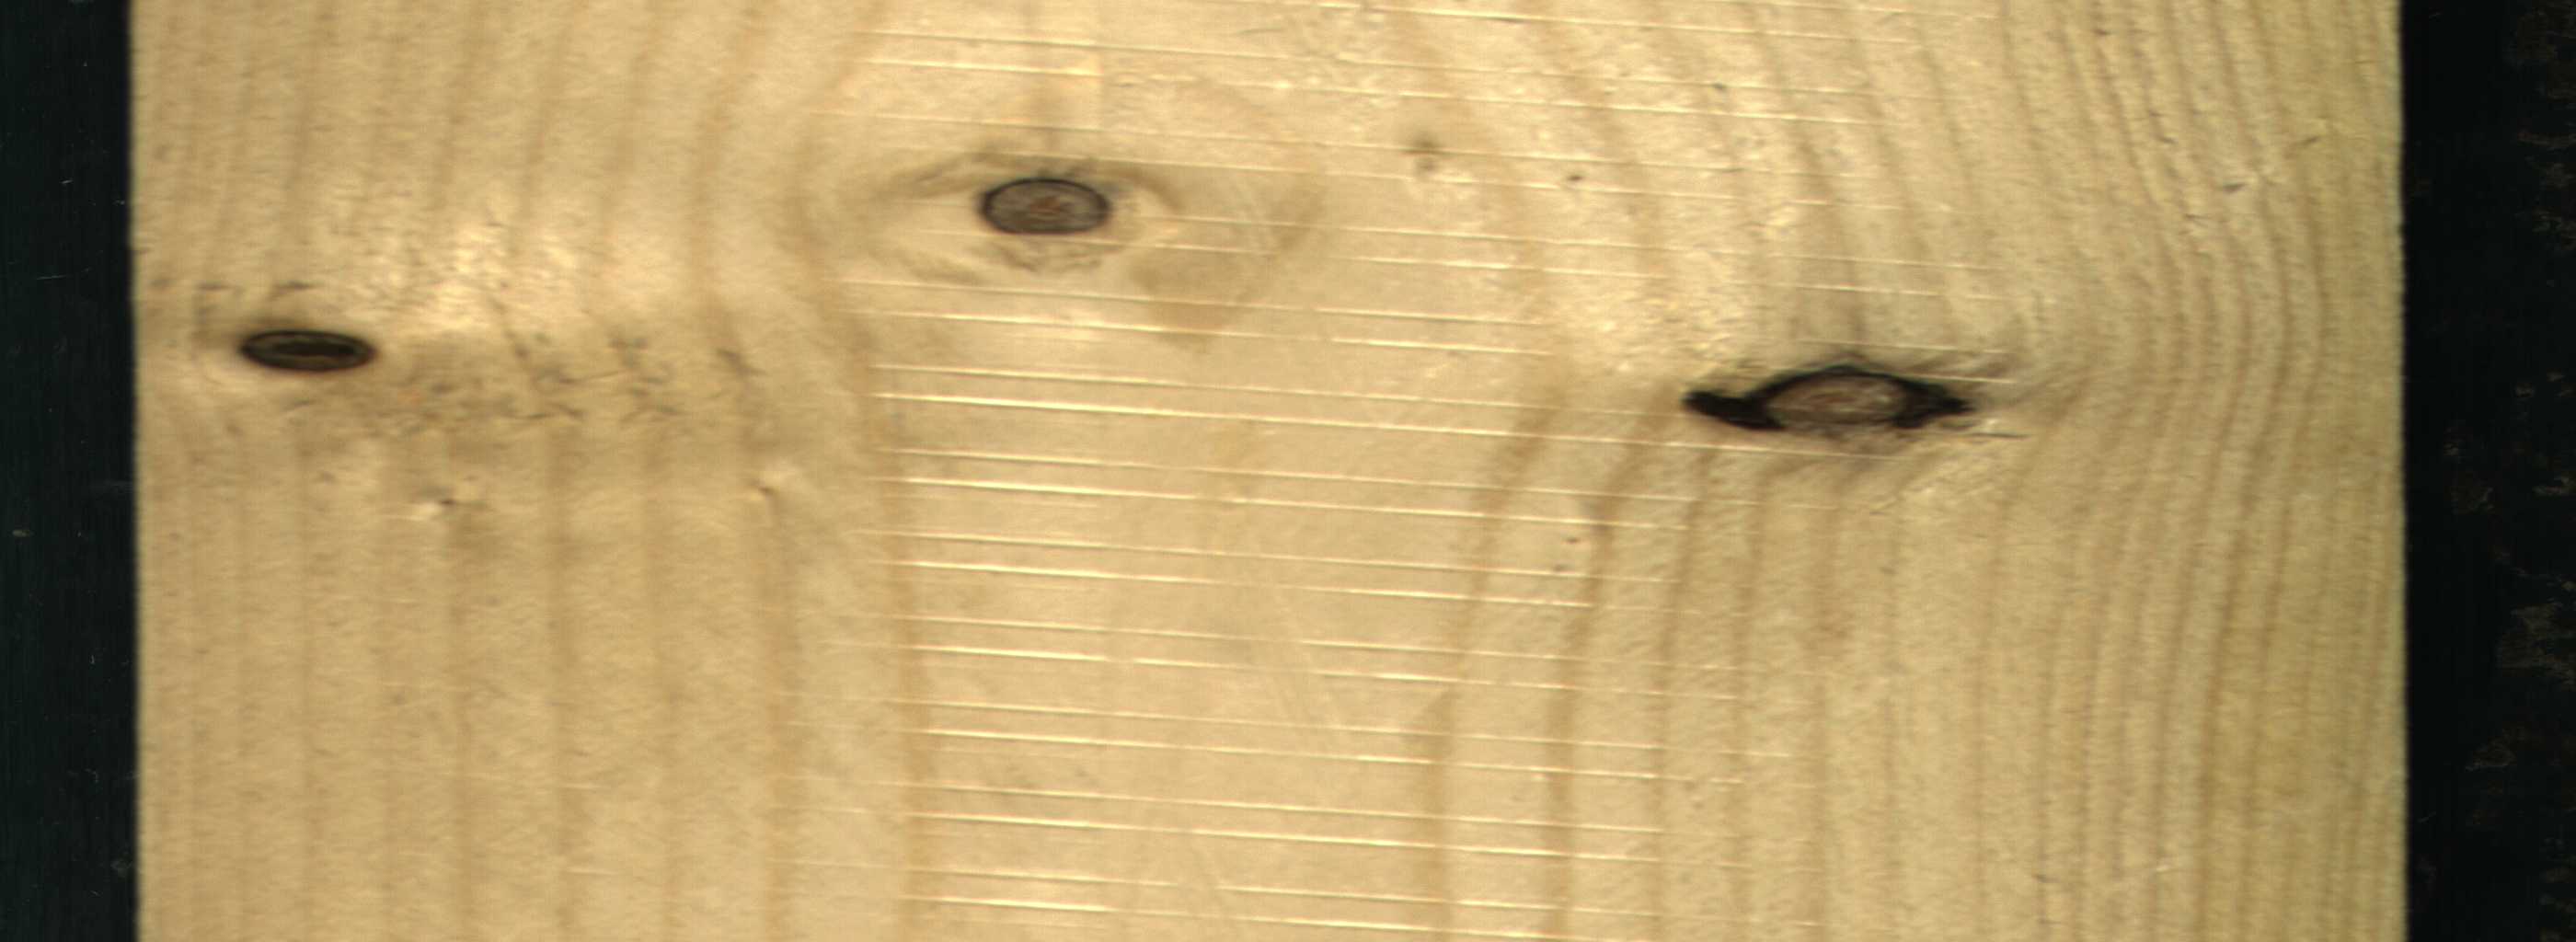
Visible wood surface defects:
Dead_Knot
Dead_Knot
Live_Knot